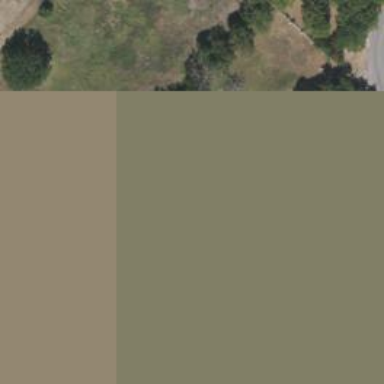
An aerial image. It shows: Grassy plot in green zone.